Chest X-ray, PA view. Patient: 54 years old, sex F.
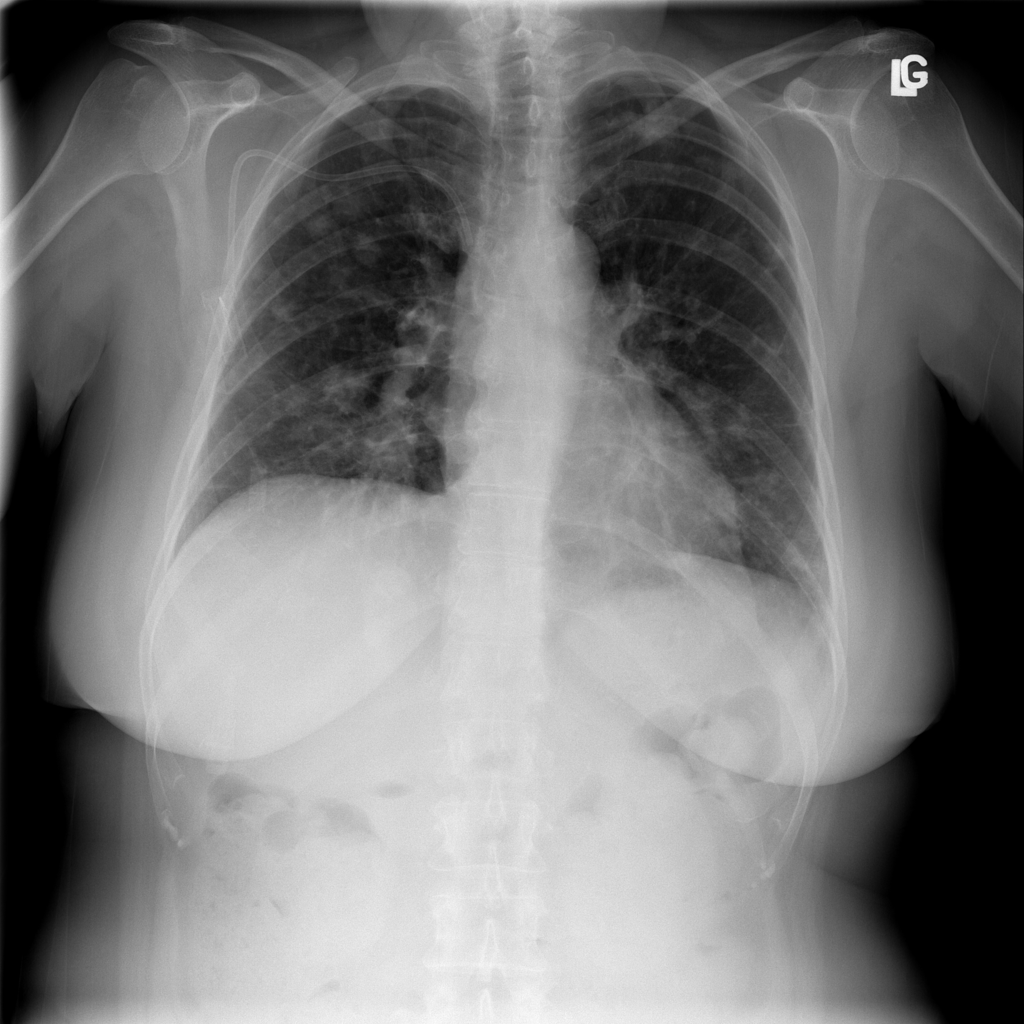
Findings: Nodule